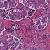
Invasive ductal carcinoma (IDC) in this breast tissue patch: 1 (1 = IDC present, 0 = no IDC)